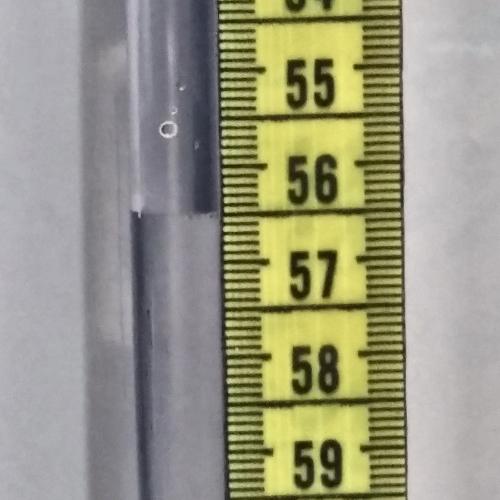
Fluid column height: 56.5 cm